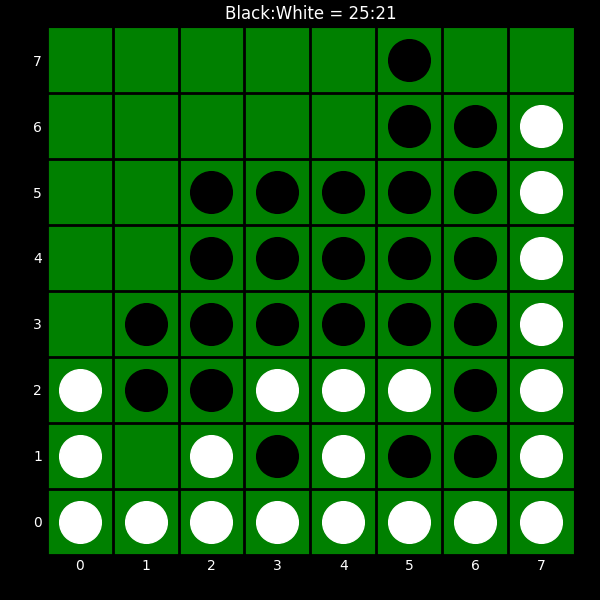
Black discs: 25
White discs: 21